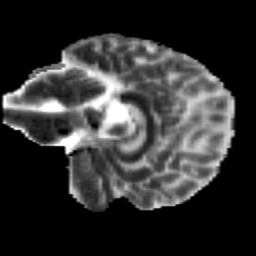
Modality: MD
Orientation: sagittal
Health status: healthy
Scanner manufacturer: siemens
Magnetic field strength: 3 T
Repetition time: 12 s
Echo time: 0.092 s